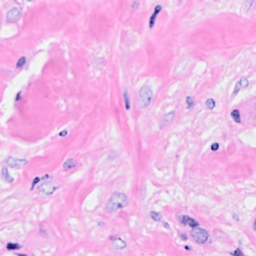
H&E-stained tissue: Breast